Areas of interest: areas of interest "Tennis Court"
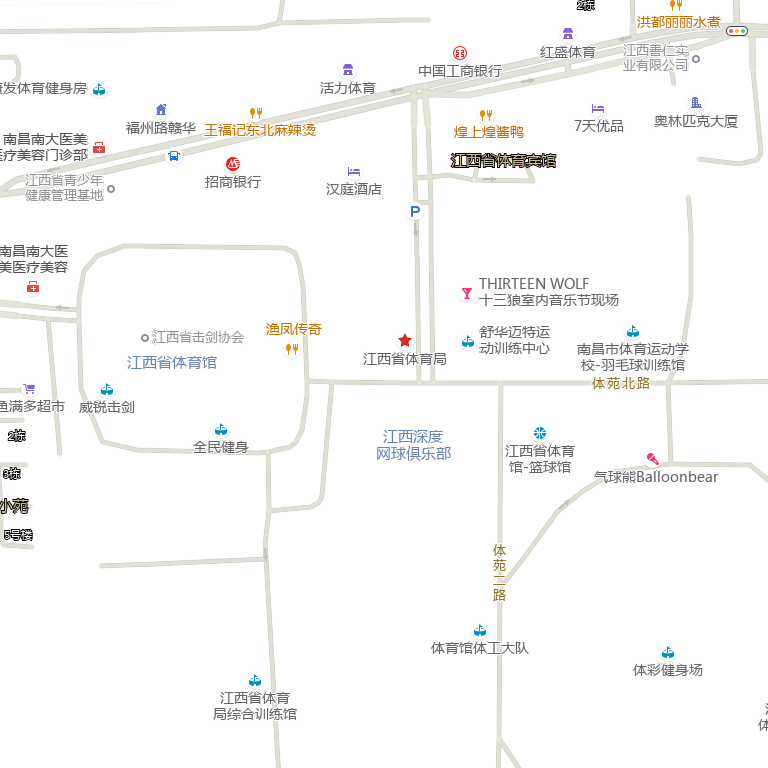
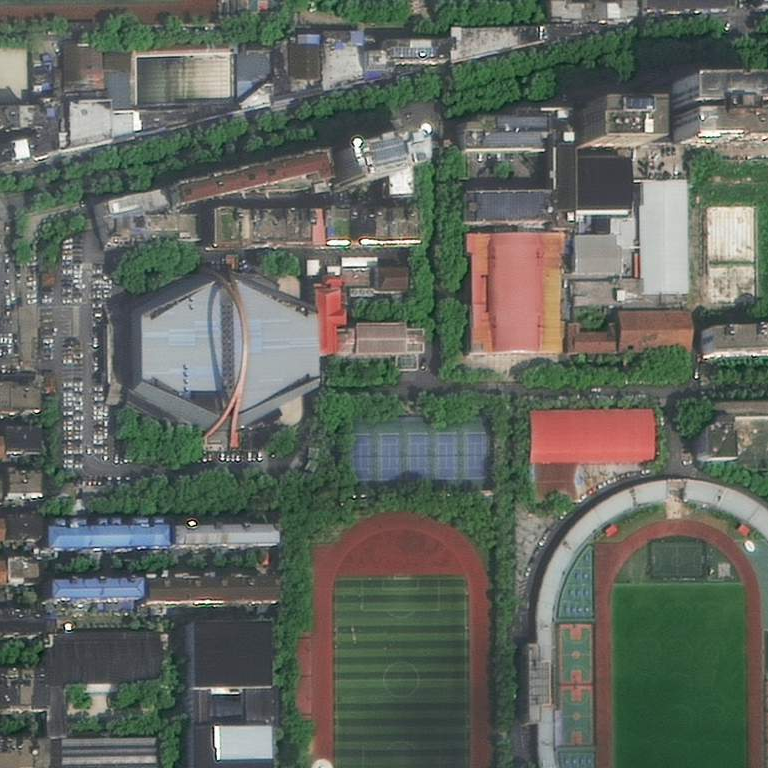